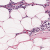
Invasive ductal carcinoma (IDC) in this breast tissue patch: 1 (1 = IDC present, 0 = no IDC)